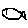
Label: fish